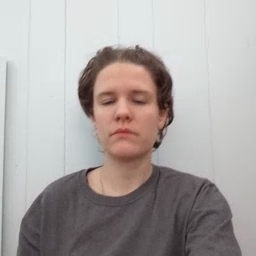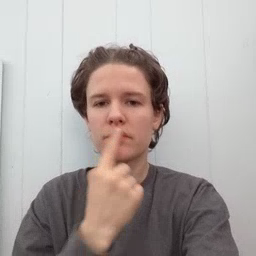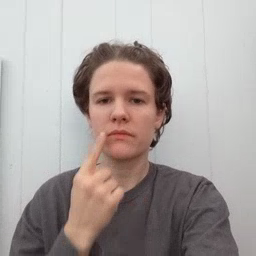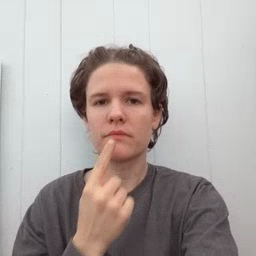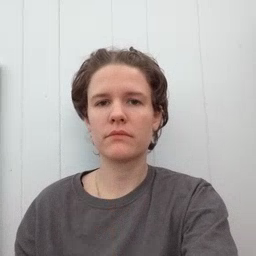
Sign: lips